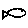
Label: fish